Question: What is the value of the measurement in the image?
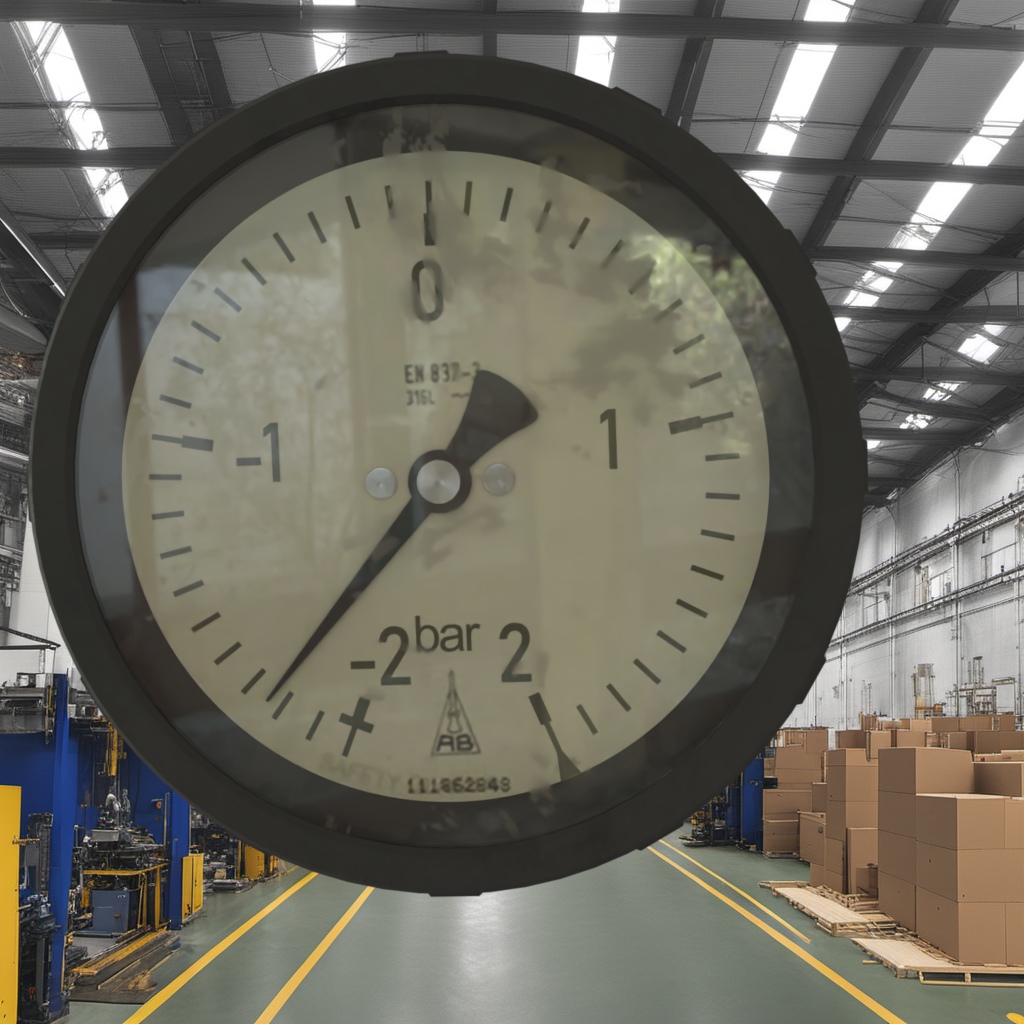
Answer: The result is -1.85
Question: What is the value range of this measurement?
Answer: The range is from -2 to 2
Question: What is the minimum and maximum value range of this measurement?
Answer: The minimum value is -2 and the maximum value is 2